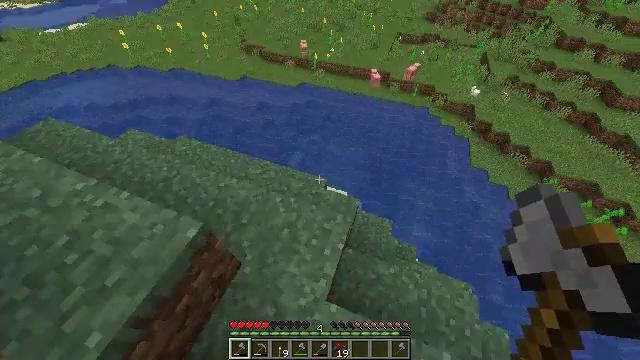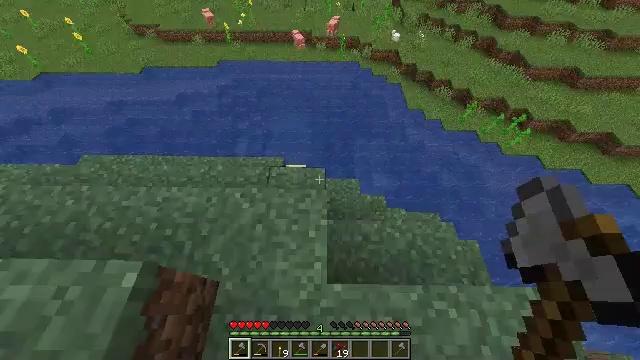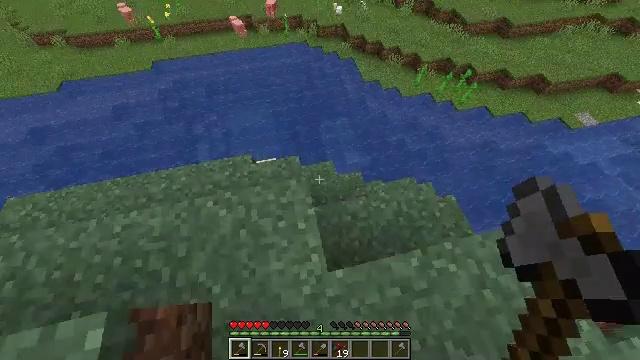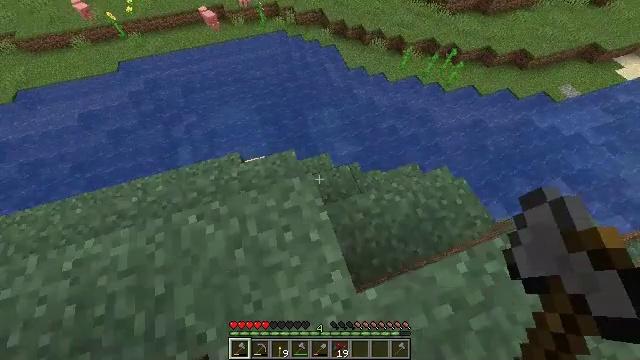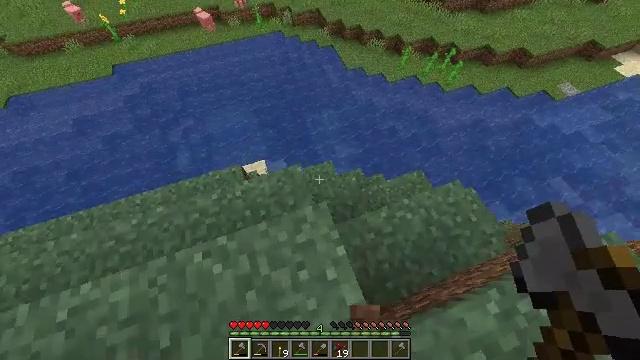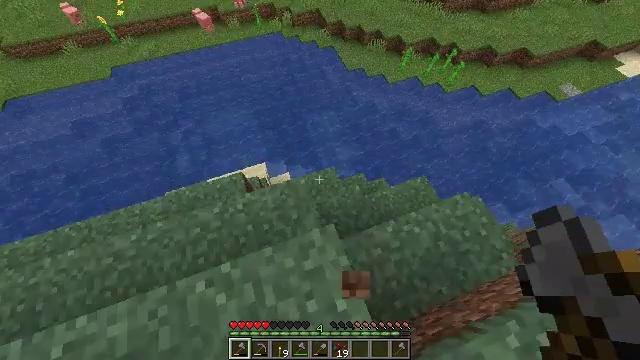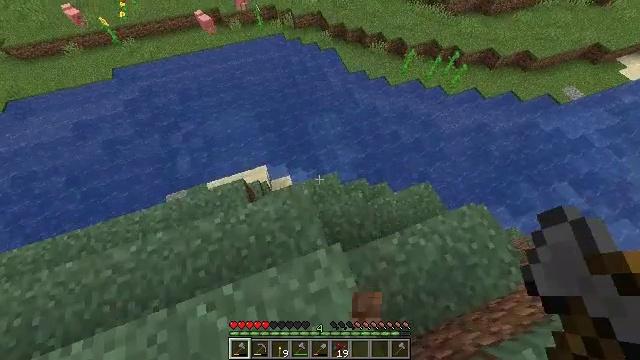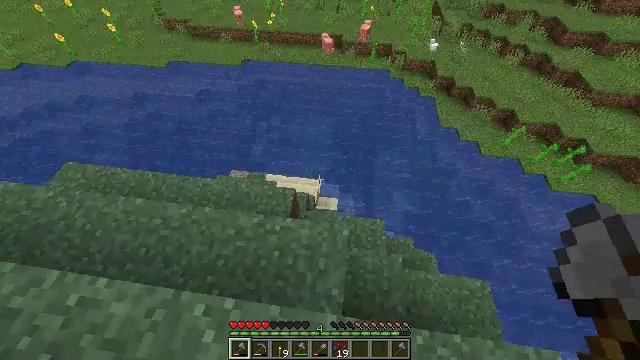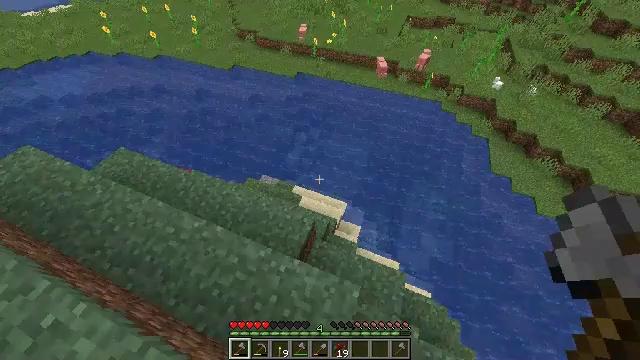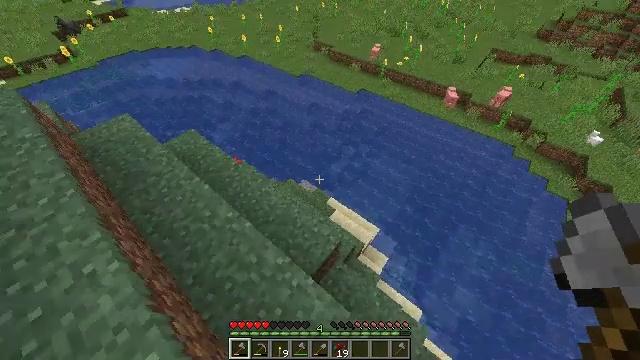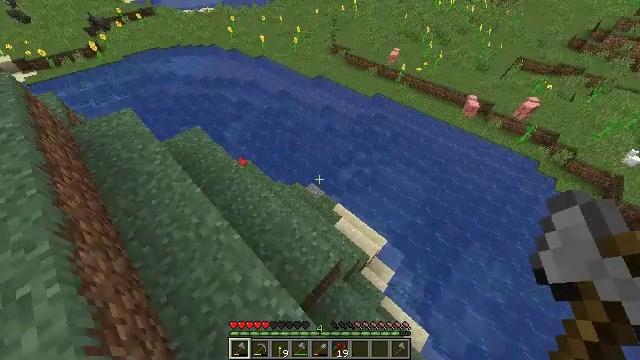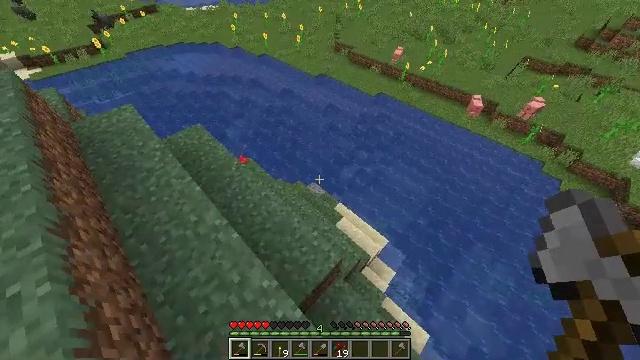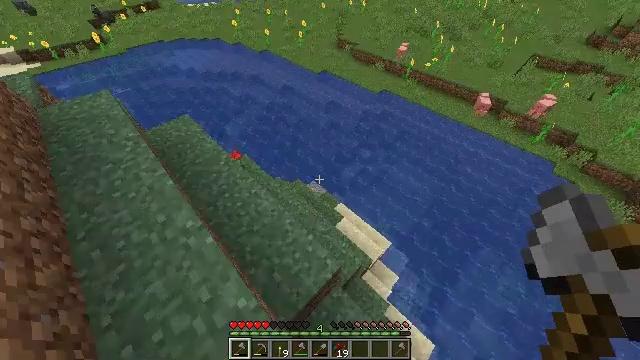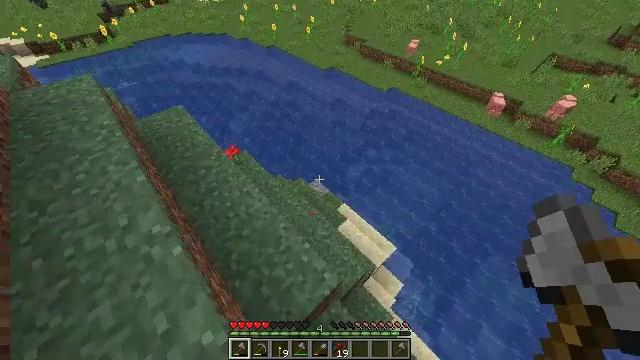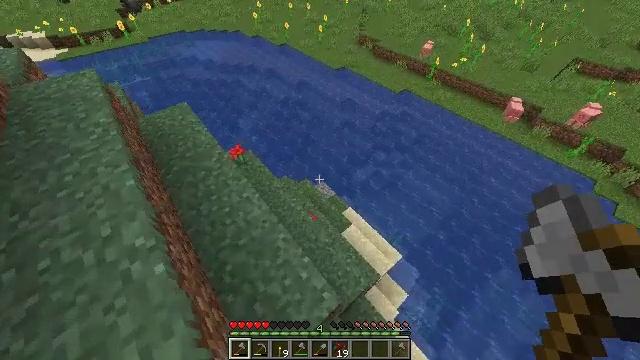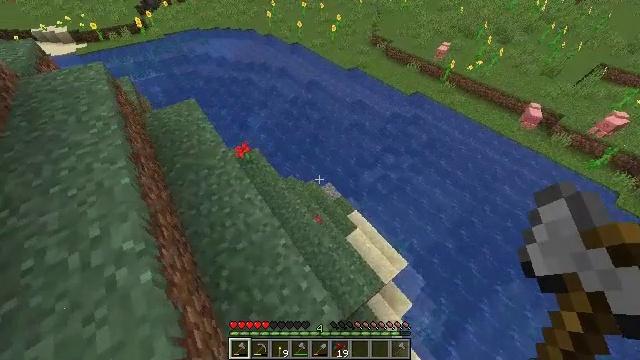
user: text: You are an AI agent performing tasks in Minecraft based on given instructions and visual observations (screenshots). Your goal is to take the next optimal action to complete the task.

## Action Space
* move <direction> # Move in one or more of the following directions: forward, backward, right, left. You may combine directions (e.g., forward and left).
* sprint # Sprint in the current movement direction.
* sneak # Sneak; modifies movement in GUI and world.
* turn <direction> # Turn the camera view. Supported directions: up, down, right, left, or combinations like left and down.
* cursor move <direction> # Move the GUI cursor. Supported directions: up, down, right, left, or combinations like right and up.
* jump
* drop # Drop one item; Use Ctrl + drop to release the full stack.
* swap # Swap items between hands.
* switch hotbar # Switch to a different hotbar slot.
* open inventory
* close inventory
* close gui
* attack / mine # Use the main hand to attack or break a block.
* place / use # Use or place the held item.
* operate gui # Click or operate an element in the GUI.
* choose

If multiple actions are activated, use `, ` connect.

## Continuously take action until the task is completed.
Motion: motion action
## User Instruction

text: Gather a tall sunflower.
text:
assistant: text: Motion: move forward, turn right and down
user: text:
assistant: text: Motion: move forward, turn right and down
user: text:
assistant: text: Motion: move forward, turn right and down
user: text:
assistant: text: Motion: move forward, turn right
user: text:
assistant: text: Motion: move forward
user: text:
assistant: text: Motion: move forward
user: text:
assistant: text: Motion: move forward, turn left and up
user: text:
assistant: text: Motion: move forward, turn left and up
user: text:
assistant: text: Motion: move forward, turn left and up
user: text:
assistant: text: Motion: move forward, turn left
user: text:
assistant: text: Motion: move forward
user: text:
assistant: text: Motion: move forward
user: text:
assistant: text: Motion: move forward, turn left
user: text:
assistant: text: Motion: move forward, turn left
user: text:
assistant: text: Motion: move forward, turn left
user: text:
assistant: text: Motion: move forward, turn left
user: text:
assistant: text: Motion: move forward, turn left
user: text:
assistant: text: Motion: move forward, turn left
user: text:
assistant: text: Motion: move forward, turn left
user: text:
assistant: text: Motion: move forward, turn left
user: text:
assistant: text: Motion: move forward
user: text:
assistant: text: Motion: move forward
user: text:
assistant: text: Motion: move forward
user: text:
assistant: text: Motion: move forward
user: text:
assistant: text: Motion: move forward
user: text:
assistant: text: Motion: move forward
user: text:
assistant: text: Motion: move forward
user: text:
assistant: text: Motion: move forward
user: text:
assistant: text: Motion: move forward
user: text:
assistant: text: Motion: move forward